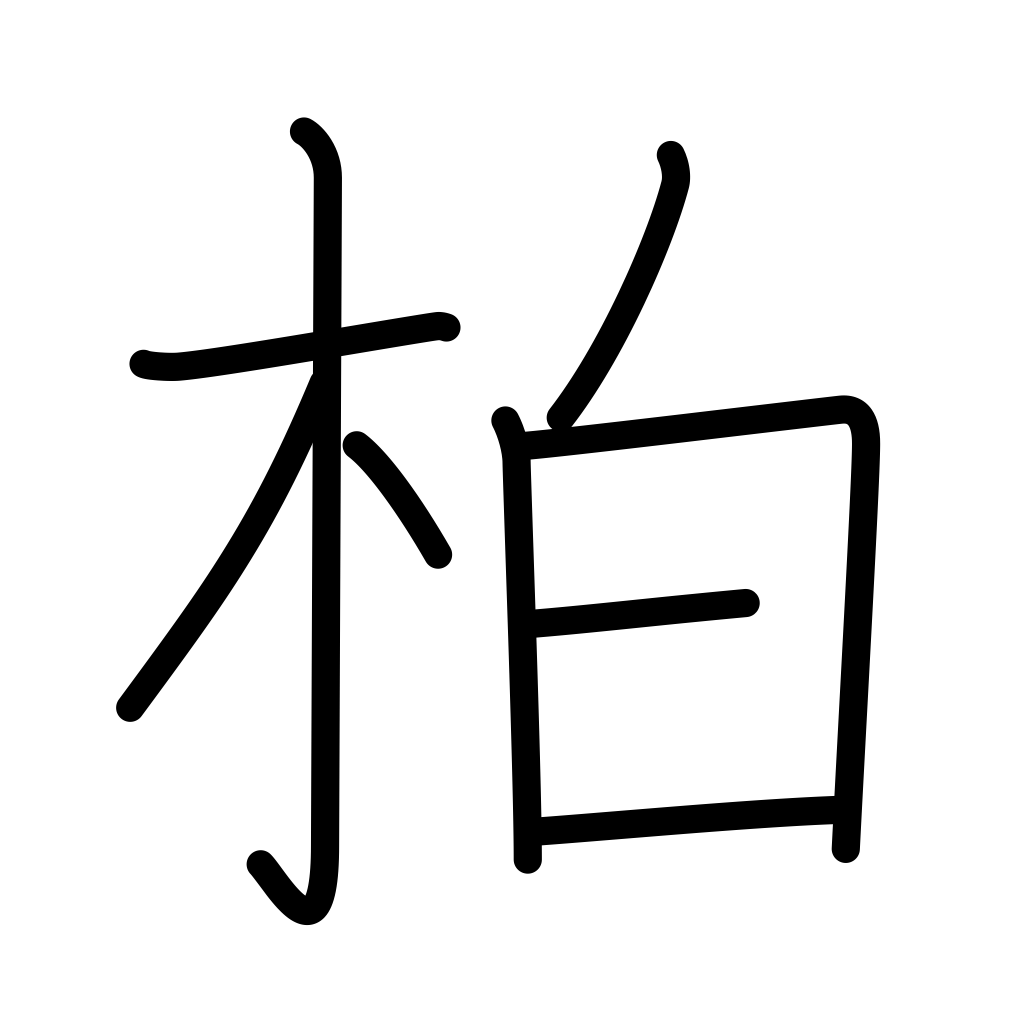
Meaning: oak, cypress